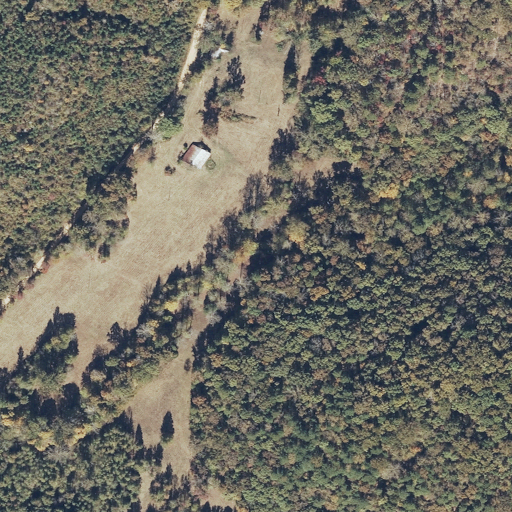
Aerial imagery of valley in Alabama named Shepherd Hollow containing deciduous forest, pasture, open development, shrub, evergreen forest, and mixed forest